Field crop: maize
Growth stage: 1
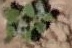
Species: chenopodium